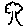
Label: tree